Question: I'm using a 'UICollectionView' to display a menu, and the items are being selected in a VERY strange way.
Here is my static data that populates them:
'''
self.menuItems = @[@{@"text" : @"First", @"image" : @"180-stickynote.png"},
@{@"text" : @"Second", @"image" : @"180-stickynote.png"},
@{@"text" : @"Third", @"image" : @"180-stickynote.png"},
@{@"text" : @"Fourth", @"image" : @"180-stickynote.png"},
@{@"text" : @"Fifth", @"image" : @"180-stickynote.png"},
@{@"text" : @"Sixth", @"image" : @"180-stickynote.png"}];
'''
And the cell provider, where the custom subclass is just attached to the prototype cell and has a 'UILabel' and a 'UIImageView':
'''
- (UICollectionViewCell *)collectionView:(UICollectionView *)collectionView cellForItemAtIndexPath:(NSIndexPath *)indexPath
{
CUMenuCollectionViewCell *cell = [collectionView dequeueReusableCellWithReuseIdentifier:@"MenuCell" forIndexPath:indexPath];
NSDictionary *cellInfo = [self.menuItems objectAtIndex:indexPath.row];
cell.imageView.image = [UIImage imageNamed:[cellInfo valueForKey:@"image"]];
cell.label.text = [cellInfo valueForKey:@"text"];
return cell;
}
'''
Here is the did select row method, logging the title, and the row of the item (they're all in section 0):
'''
- (void)collectionView:(UICollectionView *)collectionView didDeselectItemAtIndexPath:(NSIndexPath *)indexPath
{
NSLog(@"%@: %d", [[self.menuItems objectAtIndex:indexPath.row] valueForKey:@"text"], indexPath.row);
}
'''
Lastly, the screenshot of my menu:

Here is the log when I select the items from First to Sixth, then back from Sixth to First (First, Second, Third, Fourth, Fifth, Sixth, Sixth, Fifth, Fourth, Third, Second, First) (12 total taps, note that the first tap doesn't even register, nor does the second Sixth tap):
'''
------------------------------------- FIRST TAP ON FIRST HERE
2013-02-13 19:38:37.343 App[1383:c07] First: 0 // second tap, on Second
2013-02-13 19:38:38.095 App[1383:c07] Second: 1 // third tap, on Third
2013-02-13 19:38:38.678 App[1383:c07] Third: 2 // fourth tap, on Fourth
2013-02-13 19:38:39.375 App[1383:c07] Fourth: 3 // fifth tap, on Fifth
2013-02-13 19:38:40.167 App[1383:c07] Fifth: 4 // so on
2013-02-13 19:38:41.751 App[1383:c07] Sixth: 5
------------------------------------- SECOND TAP ON SIXTH HERE
2013-02-13 19:38:42.654 App[1383:c07] Fifth: 4
2013-02-13 19:38:43.318 App[1383:c07] Fourth: 3
2013-02-13 19:38:44.495 App[1383:c07] Third: 2
2013-02-13 19:38:45.071 App[1383:c07] Second: 1
'''
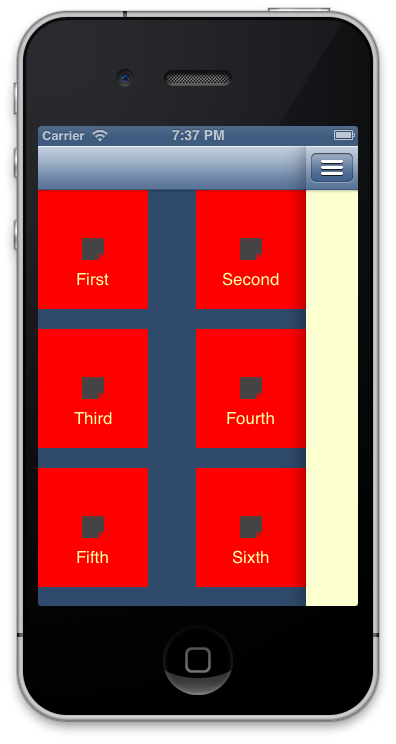
Answer: That's because you are using 'didDeselectItemAtIndexPath:' method instead of 'didSelectItemAtIndexPath:'. An easy mistake to make, especially if you're using code completion when you type it in.